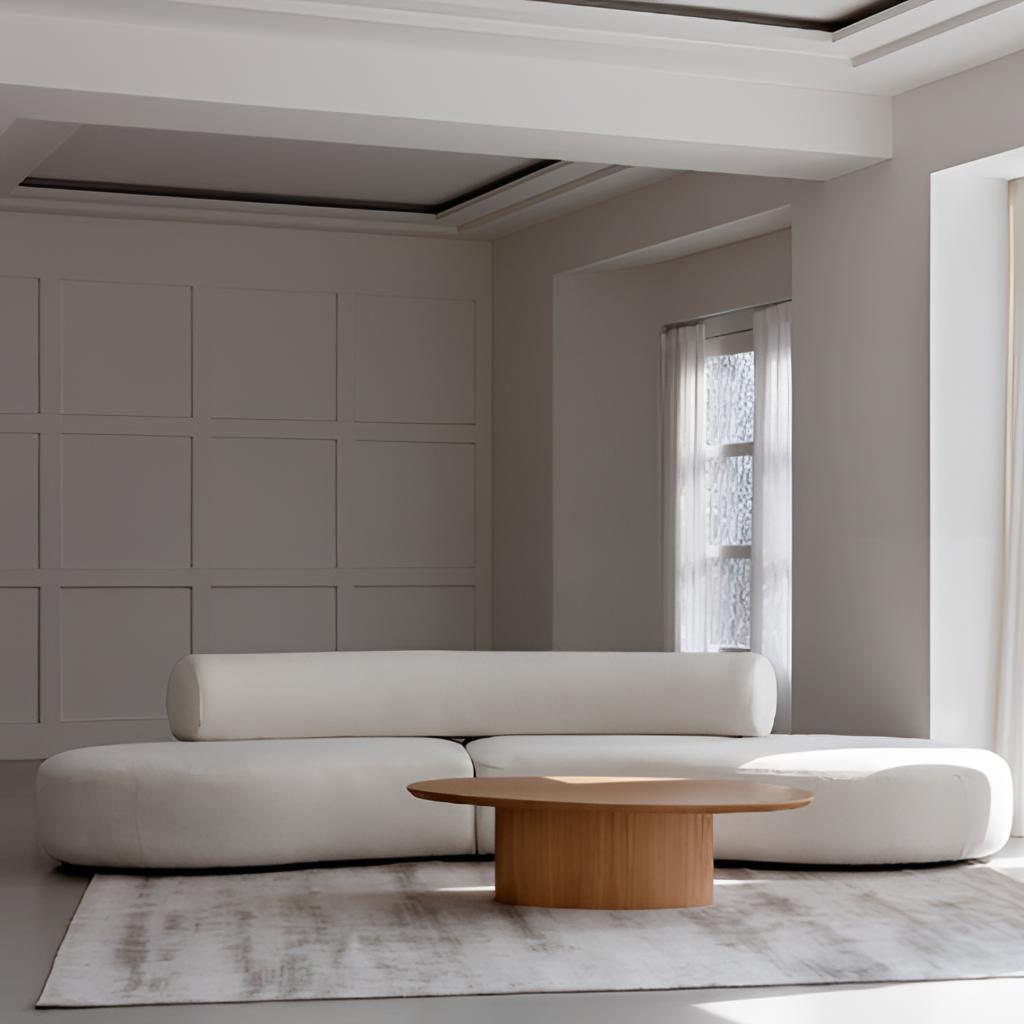
fabric sectional sofa, living room, gray paint wallpaper, with solid pattern, gray tile flooring, with large square pattern, contemporary